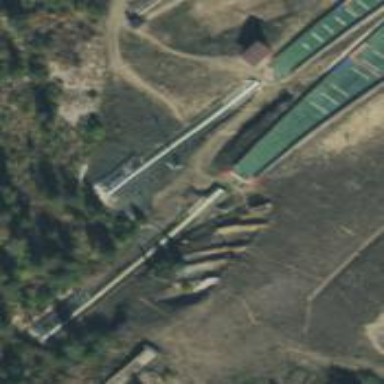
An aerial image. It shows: Ski jumping facility with ski jump landing. It is man-made structure located on pitch designated for ski jumping leisure activities.